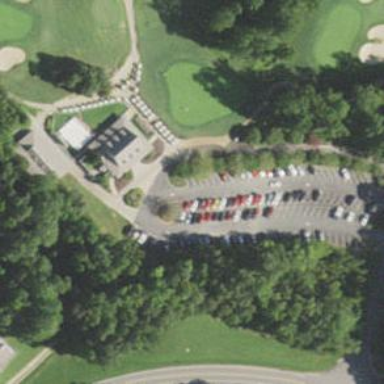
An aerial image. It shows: Service road designated as golf cart path.